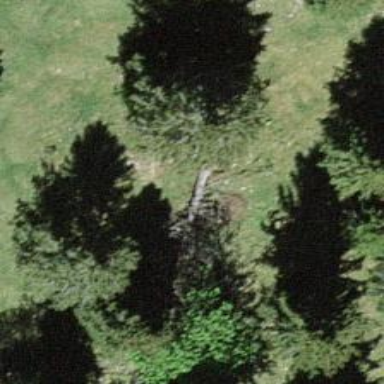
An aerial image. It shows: Needle-leaved tree in natural setting.